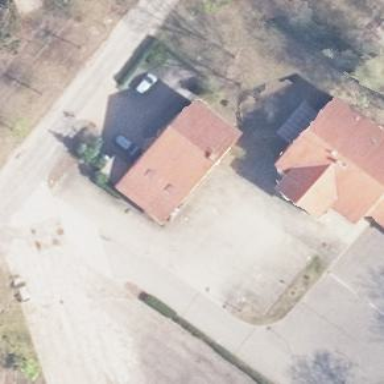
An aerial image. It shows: Ambulance station building.